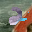
Label: 2